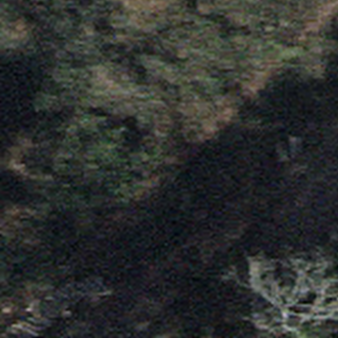
Label: other